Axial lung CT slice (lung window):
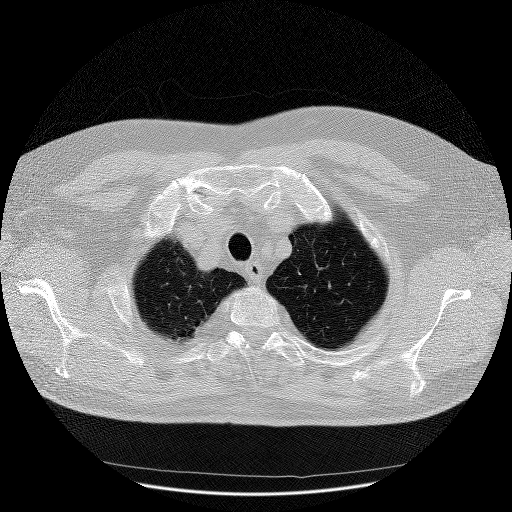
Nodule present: no